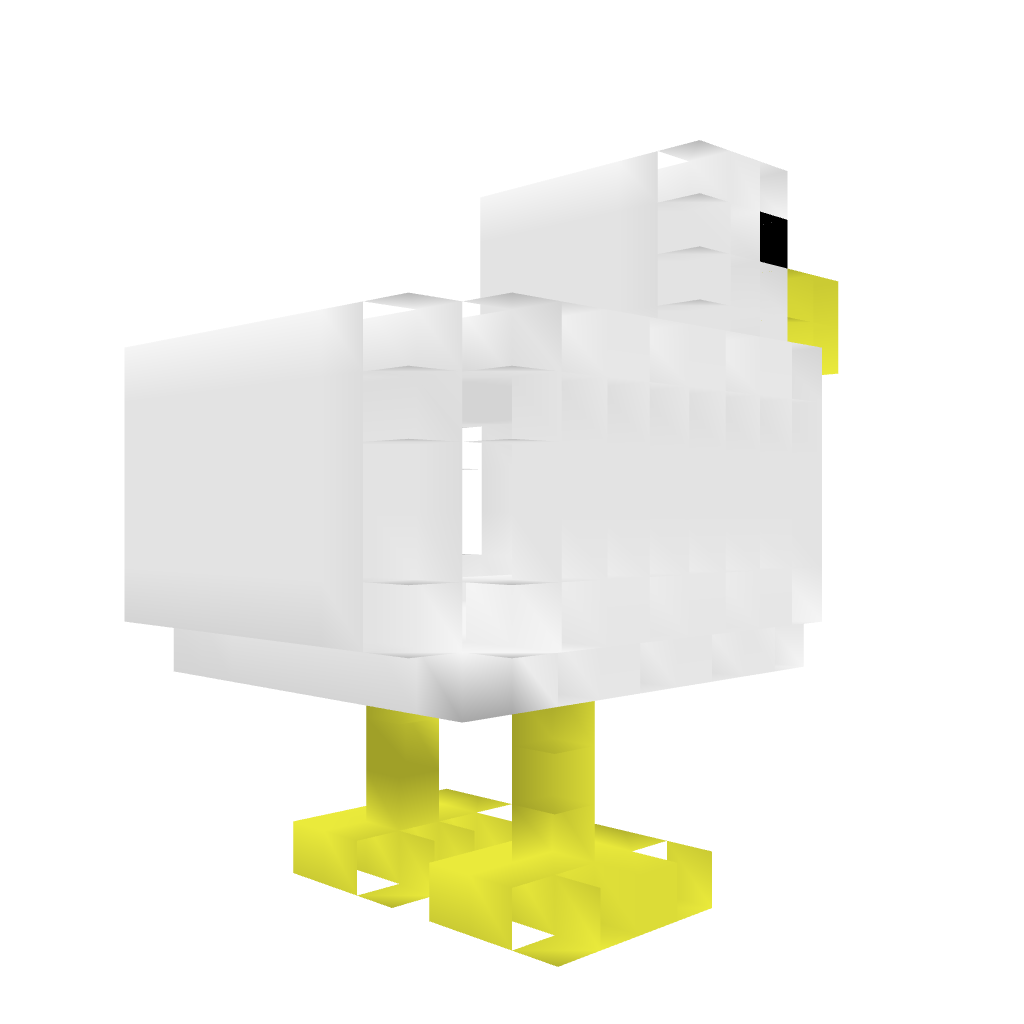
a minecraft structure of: Pixel art chicken high quality